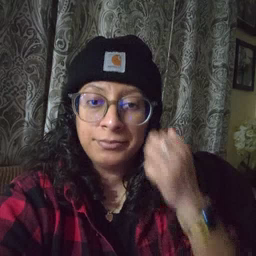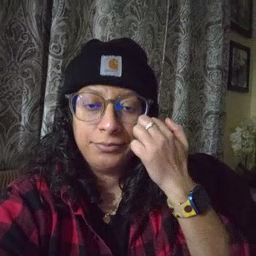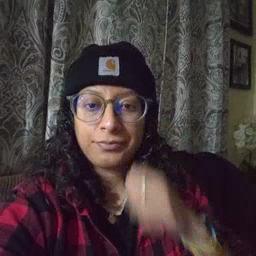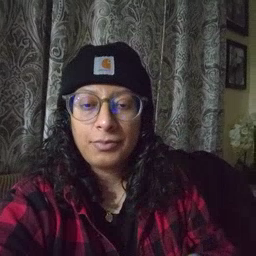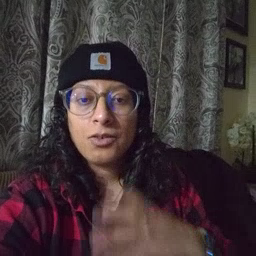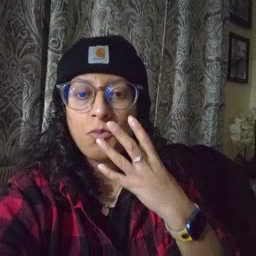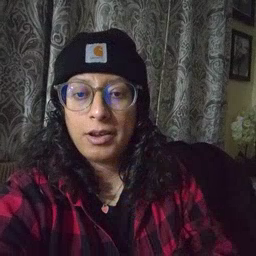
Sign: wet